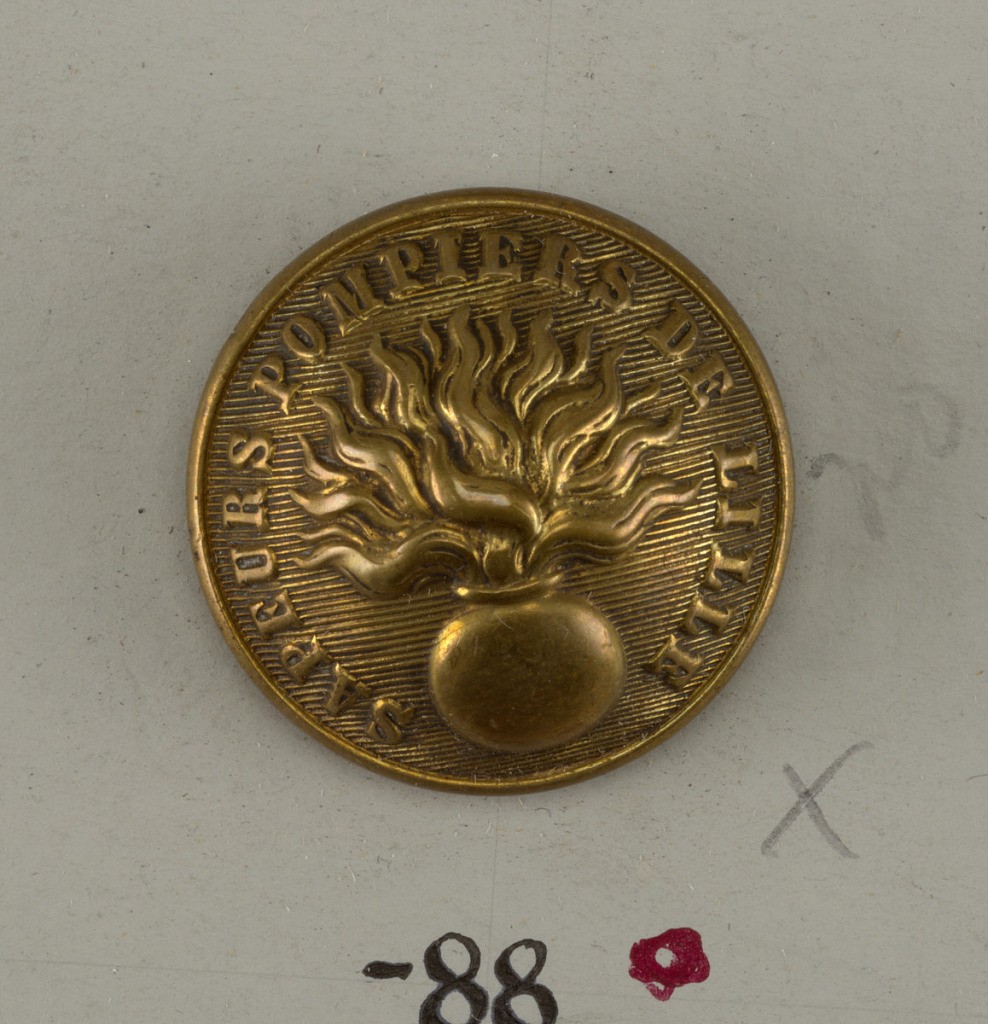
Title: Button
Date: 1870
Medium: Brass, gold-plated
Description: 1931-59-88: Convex button with ornament of a flaming bomb show...